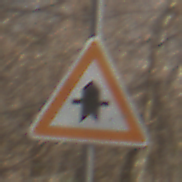
Verkehrszeichen: Vorfahrt
Umgebung: Outdoor, Nature
Tageszeit: MorningAfternoon
Wetter: Clear
Licht: Natural
Jahreszeit: Winter
Kontrast: HighContrast